Aerial crown-view tile of a tropical tree (Barro Colorado Island, Panama), acquired 20240611:
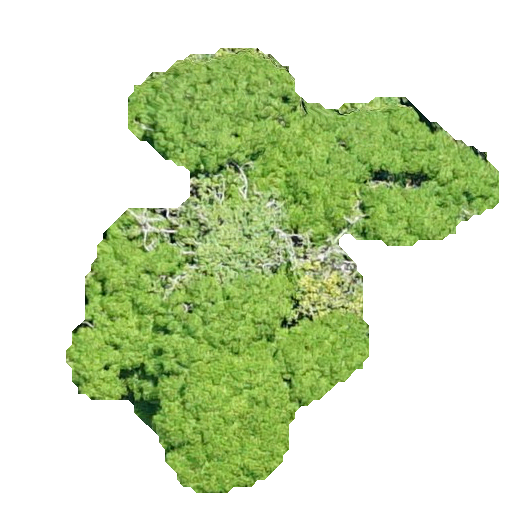
Species: Handroanthus guayacan
GBIF accepted scientific name: Handroanthus guayacan
Crown area: 164.088 m²